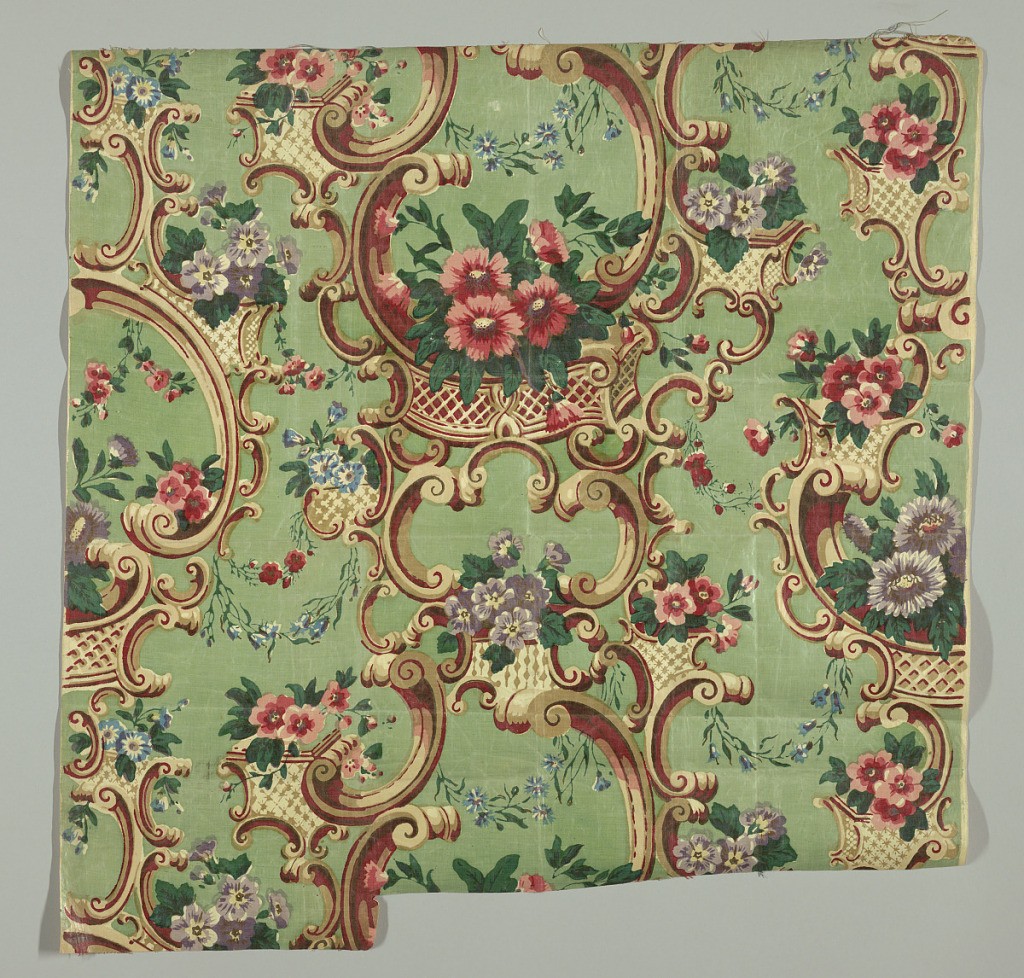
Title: Textile
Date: late 19th century
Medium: cotton Technique: printed on plain weave, glazed
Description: Flowers in polychrome and elaborate scrollwork in tan and red on a green ground.